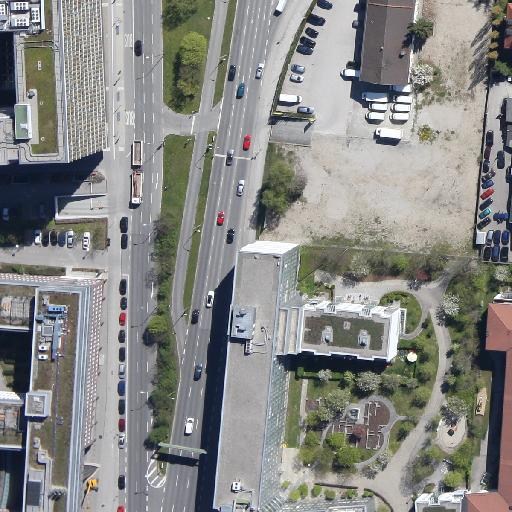
Referring expression: paved road